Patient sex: F
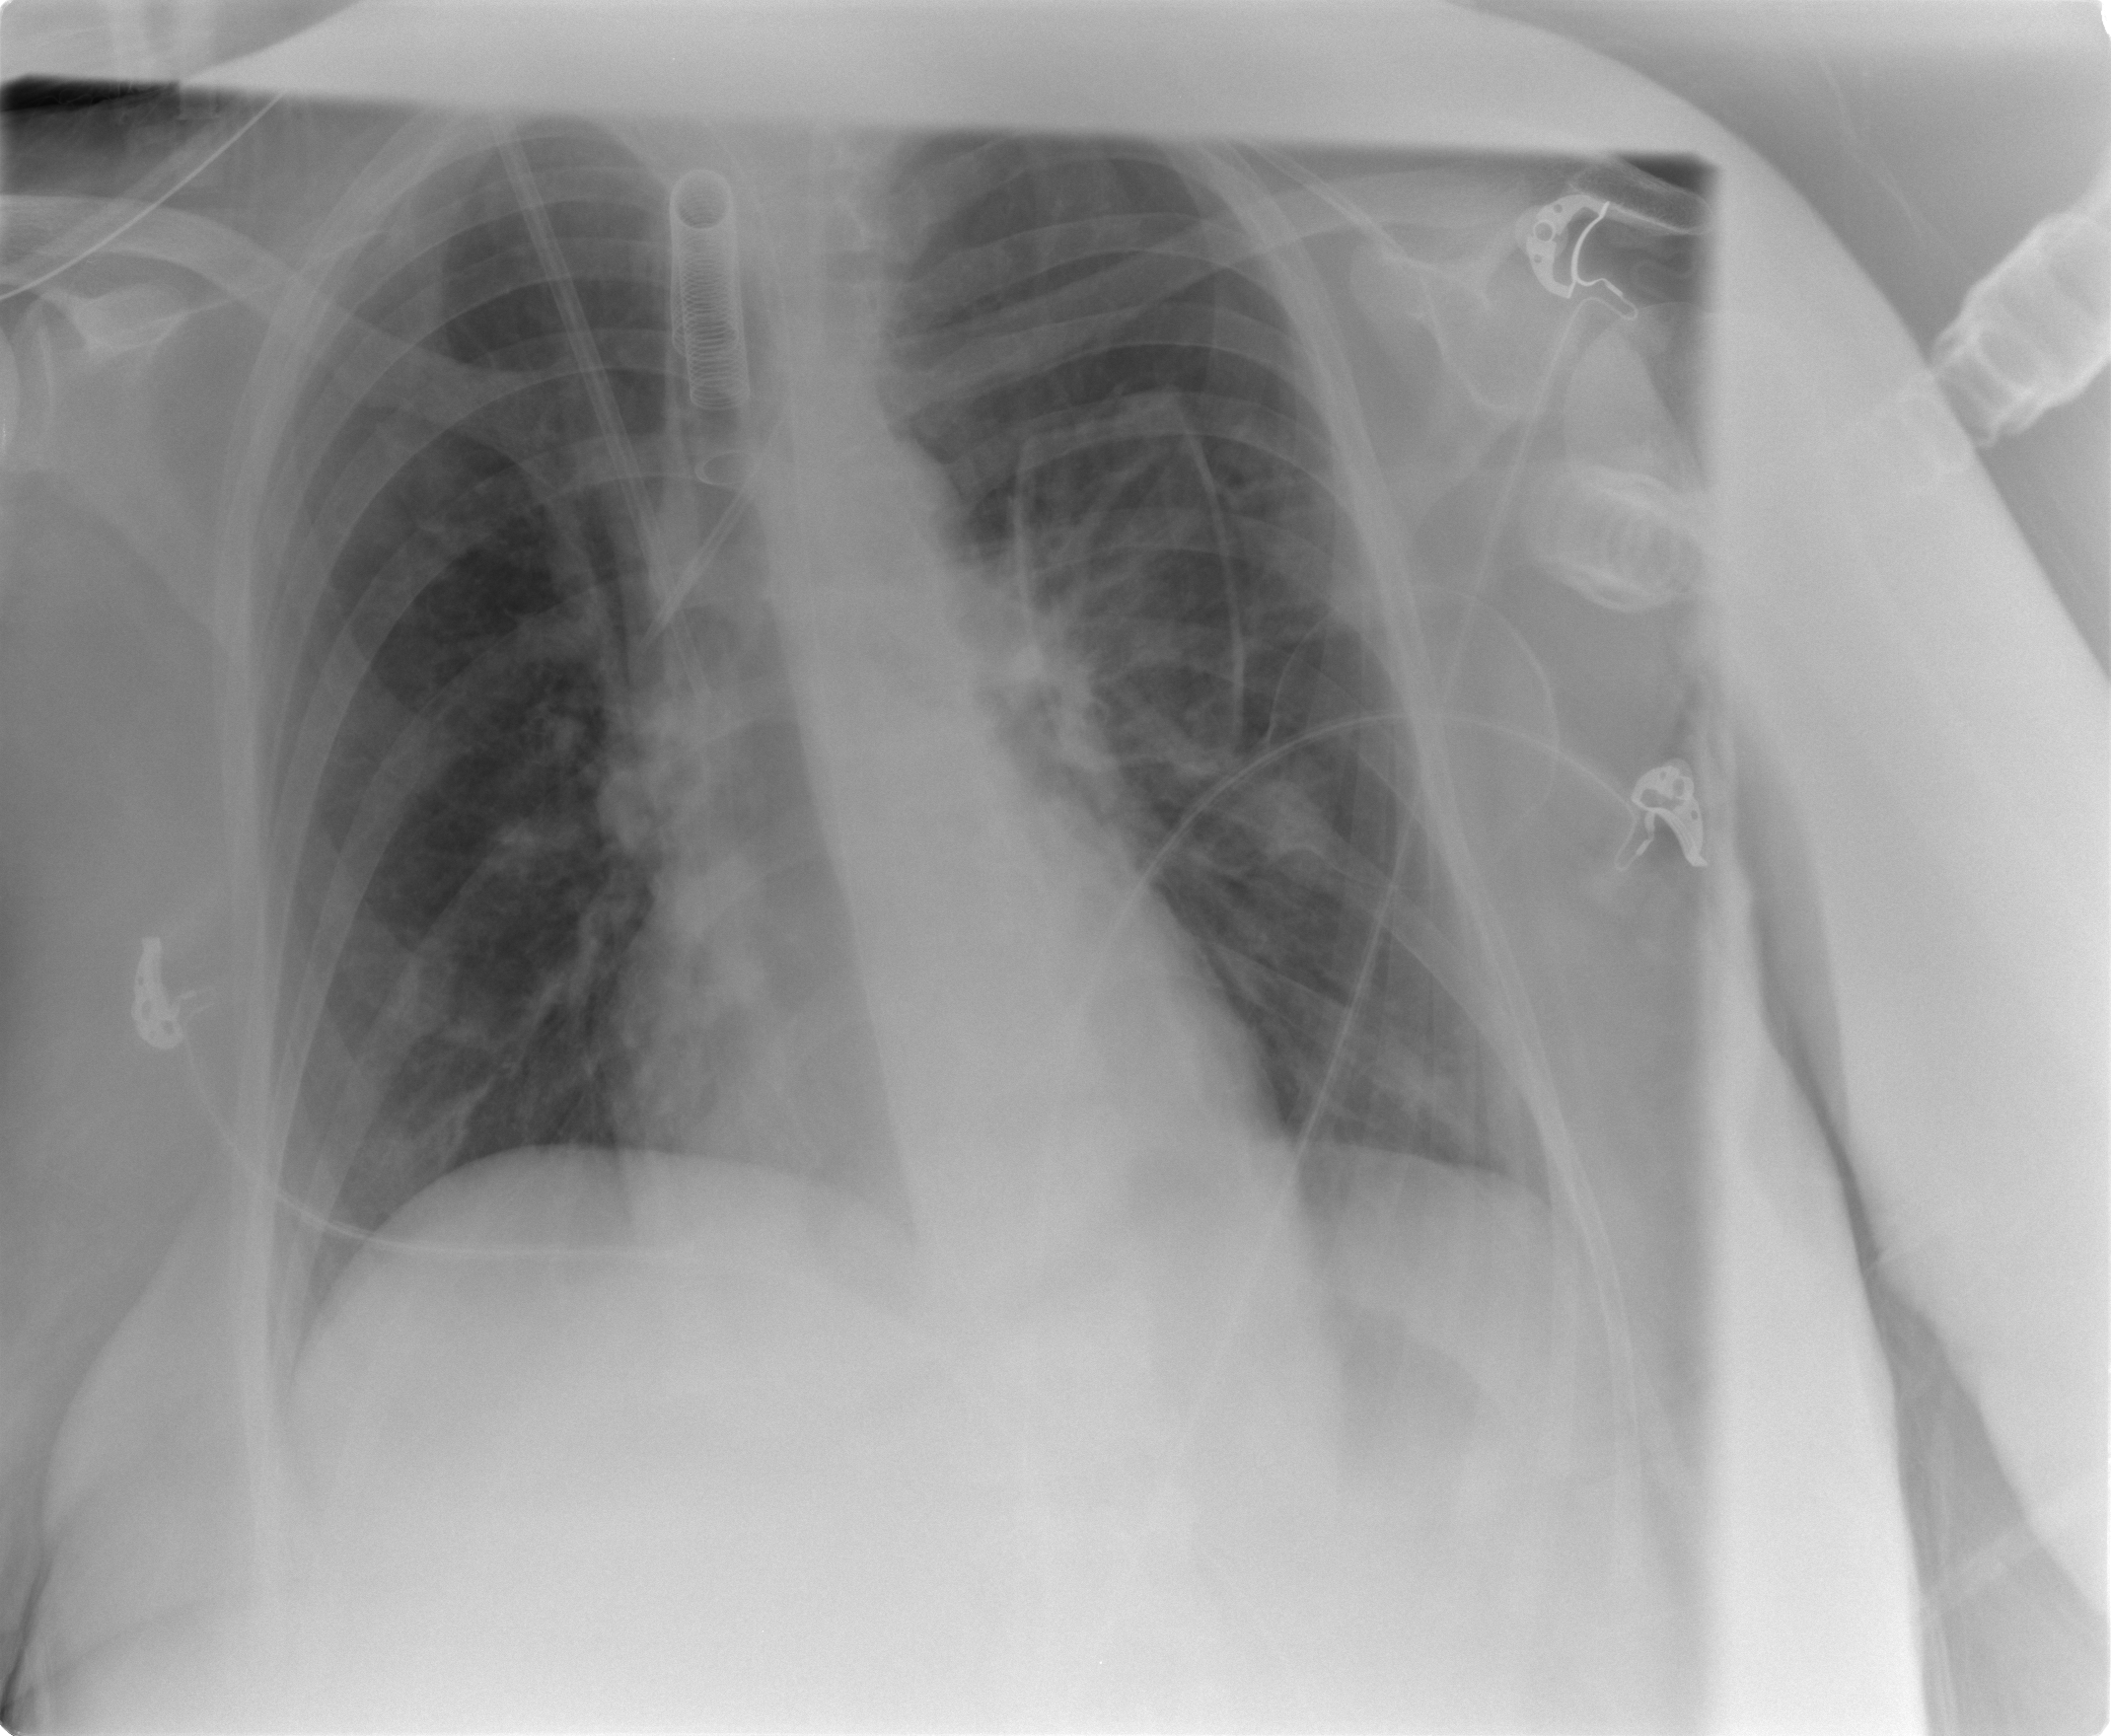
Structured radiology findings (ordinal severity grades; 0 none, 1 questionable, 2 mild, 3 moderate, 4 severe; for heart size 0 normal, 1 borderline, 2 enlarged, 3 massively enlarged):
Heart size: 0
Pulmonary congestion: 1
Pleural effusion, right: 1
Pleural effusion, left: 1
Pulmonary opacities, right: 0
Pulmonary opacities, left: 0
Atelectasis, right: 1
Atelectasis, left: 1